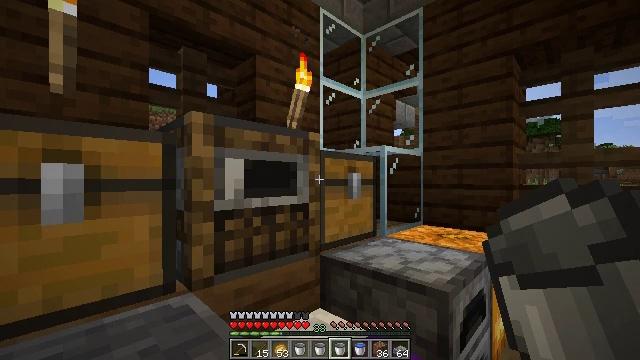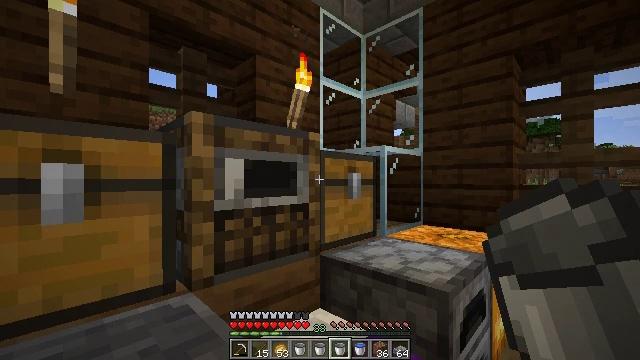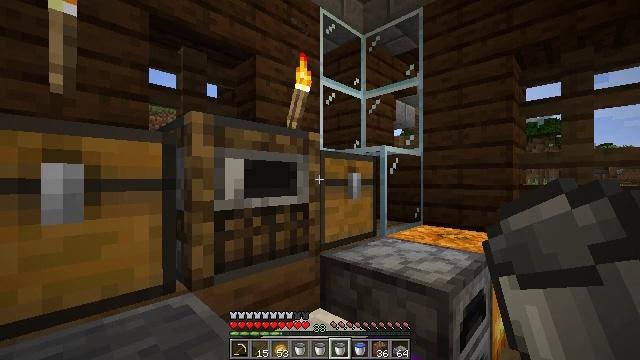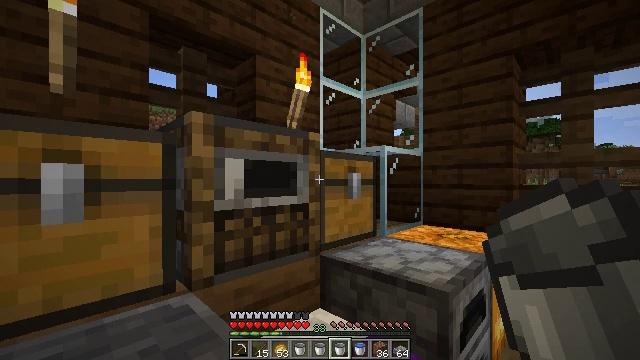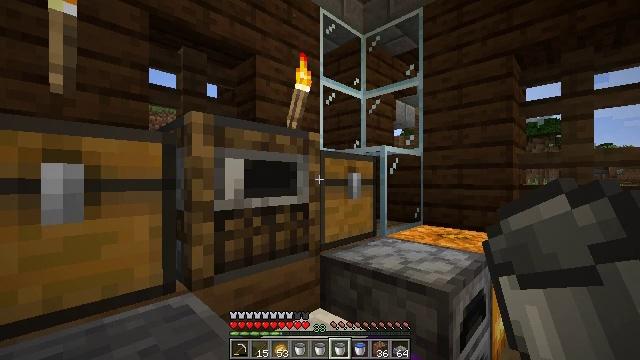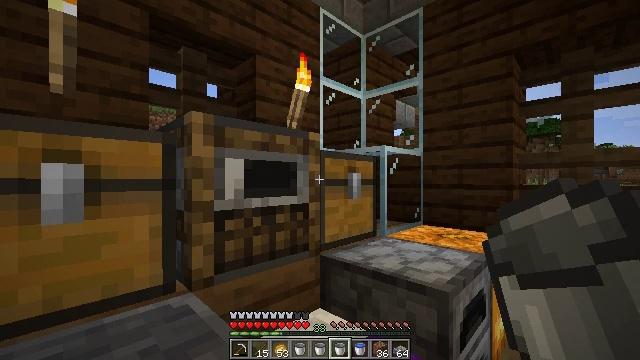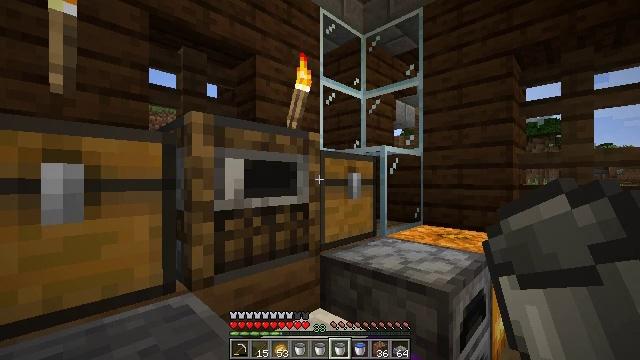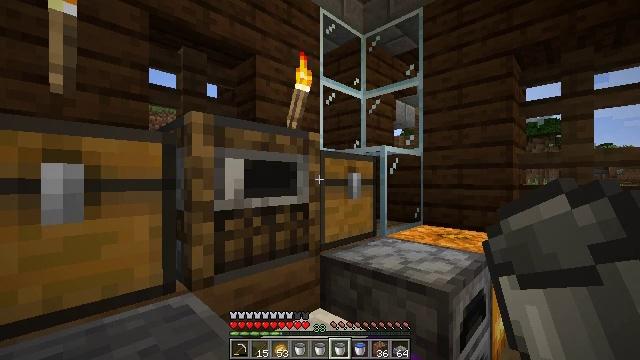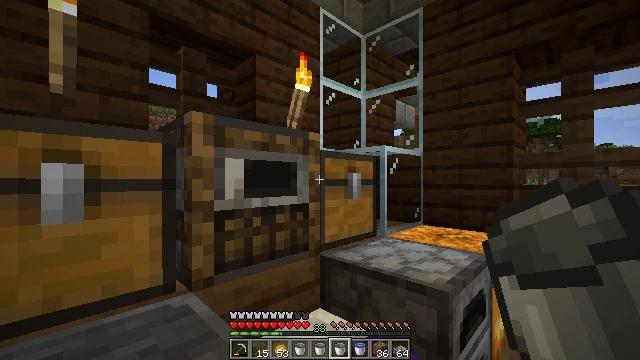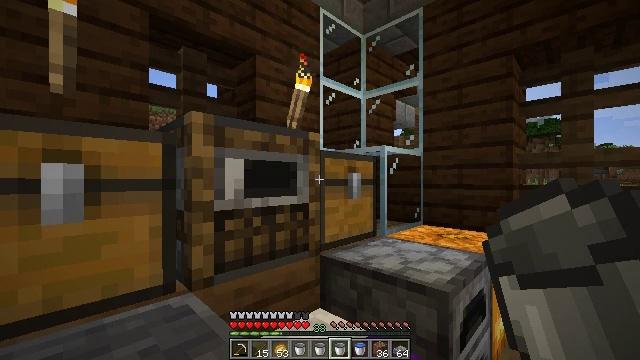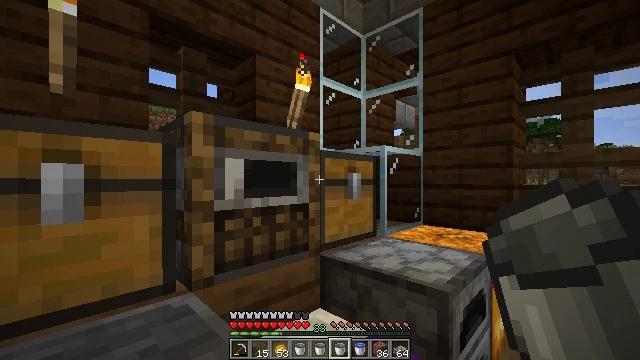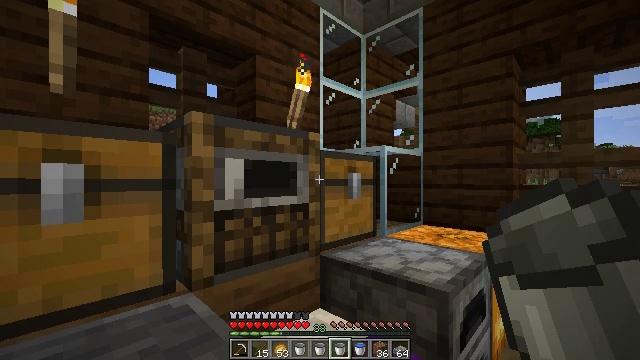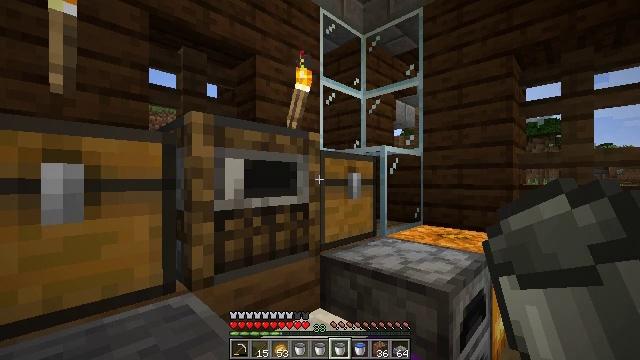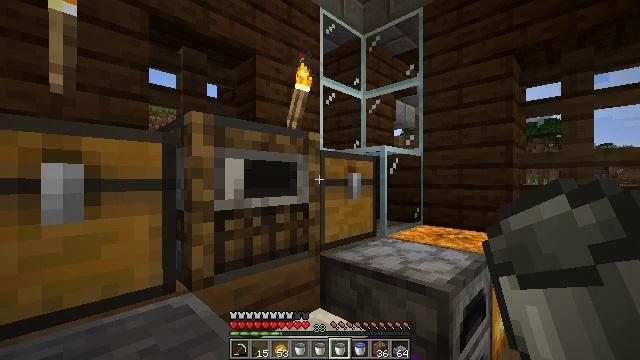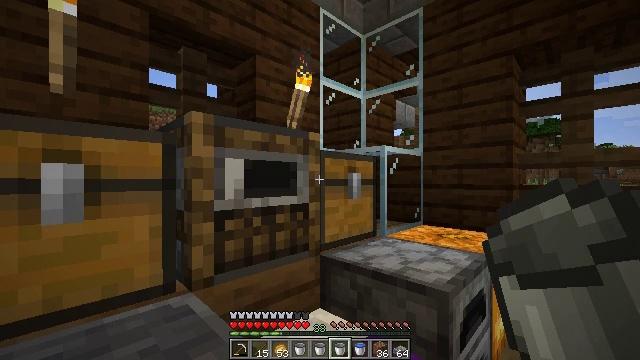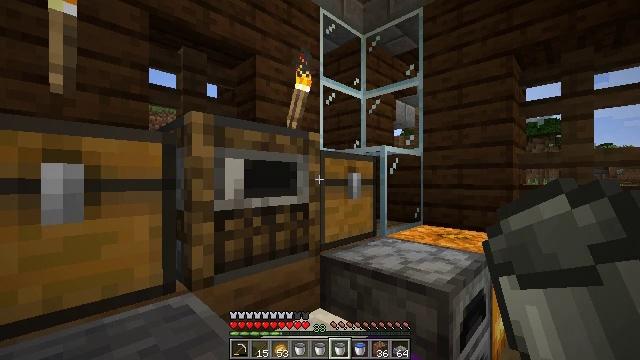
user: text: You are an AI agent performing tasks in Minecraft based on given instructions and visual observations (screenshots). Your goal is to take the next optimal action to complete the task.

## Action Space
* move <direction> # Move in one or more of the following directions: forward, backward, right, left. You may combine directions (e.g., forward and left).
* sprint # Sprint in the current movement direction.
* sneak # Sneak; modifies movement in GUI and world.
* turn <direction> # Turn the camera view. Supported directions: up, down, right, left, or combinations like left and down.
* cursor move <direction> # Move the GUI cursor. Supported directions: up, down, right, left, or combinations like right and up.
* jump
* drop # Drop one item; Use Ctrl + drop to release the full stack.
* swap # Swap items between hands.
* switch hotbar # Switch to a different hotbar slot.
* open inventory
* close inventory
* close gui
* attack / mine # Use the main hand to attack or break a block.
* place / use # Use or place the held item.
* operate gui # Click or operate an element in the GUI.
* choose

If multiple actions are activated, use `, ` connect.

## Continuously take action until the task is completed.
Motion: motion action
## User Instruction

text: Mine spruce leaves from the tree.
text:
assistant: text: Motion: no_op
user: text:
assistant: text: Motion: no_op
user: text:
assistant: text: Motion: no_op
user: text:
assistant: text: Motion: no_op
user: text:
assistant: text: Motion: no_op
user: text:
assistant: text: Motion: no_op
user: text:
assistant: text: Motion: no_op
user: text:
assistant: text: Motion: no_op
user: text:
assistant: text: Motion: no_op
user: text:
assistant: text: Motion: no_op
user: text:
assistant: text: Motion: no_op
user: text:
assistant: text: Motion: no_op
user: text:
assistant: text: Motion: no_op
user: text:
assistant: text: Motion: no_op
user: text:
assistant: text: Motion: no_op
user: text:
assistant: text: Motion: no_op
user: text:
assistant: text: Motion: no_op
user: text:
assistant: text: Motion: no_op
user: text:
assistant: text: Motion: no_op
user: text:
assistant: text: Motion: no_op
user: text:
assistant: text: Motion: no_op
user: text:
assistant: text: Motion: no_op
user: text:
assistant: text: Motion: no_op
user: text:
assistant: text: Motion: no_op
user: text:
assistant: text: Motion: no_op
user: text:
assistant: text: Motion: no_op
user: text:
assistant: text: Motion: no_op
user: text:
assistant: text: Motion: no_op
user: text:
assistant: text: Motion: no_op
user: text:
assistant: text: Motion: no_op